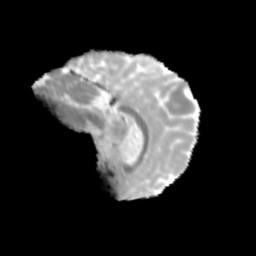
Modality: MD
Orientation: sagittal
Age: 13
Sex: male
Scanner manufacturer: siemens
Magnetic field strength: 3 T
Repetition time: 3.8 s
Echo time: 0.07 s